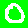
Digit: 0